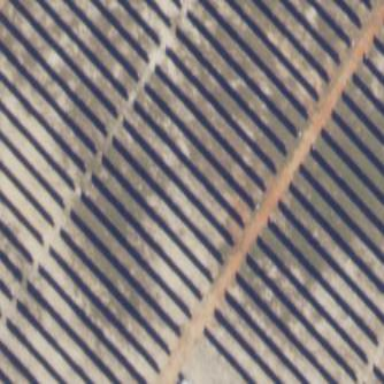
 consisting of solar photovoltaic panels."